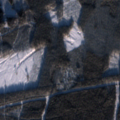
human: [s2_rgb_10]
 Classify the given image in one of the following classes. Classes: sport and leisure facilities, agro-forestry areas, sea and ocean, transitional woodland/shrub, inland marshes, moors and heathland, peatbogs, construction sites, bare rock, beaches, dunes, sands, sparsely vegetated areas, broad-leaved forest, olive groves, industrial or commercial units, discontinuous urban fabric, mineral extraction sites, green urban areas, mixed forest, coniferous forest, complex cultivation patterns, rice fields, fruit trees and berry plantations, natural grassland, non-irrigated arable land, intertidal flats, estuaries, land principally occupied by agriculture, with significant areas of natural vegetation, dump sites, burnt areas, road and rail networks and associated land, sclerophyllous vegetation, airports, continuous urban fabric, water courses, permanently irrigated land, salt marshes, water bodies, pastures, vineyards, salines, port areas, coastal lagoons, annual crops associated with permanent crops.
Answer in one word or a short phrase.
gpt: coniferous forest, transitional woodland/shrub